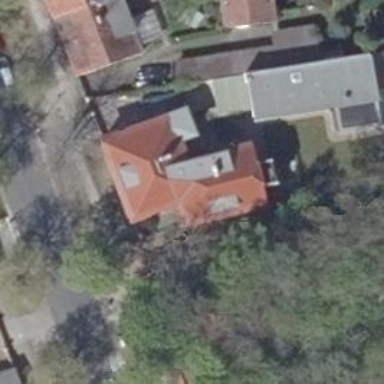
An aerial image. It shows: Apartment building with hipped roof.